Interaction volume radius: 5 \u00c5
Interaction volume height: 45 \u00c5
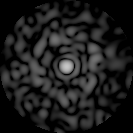
Disorder parameter: 0.8356